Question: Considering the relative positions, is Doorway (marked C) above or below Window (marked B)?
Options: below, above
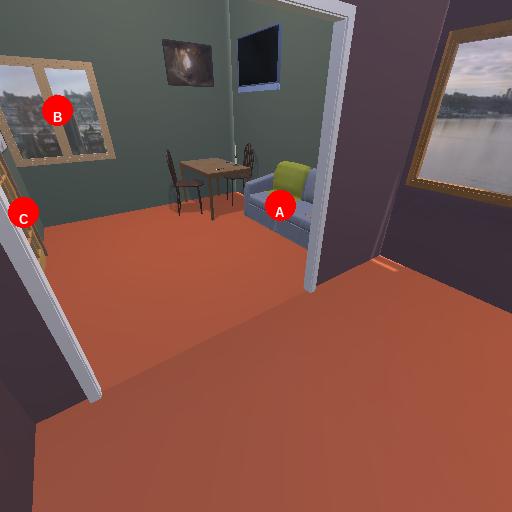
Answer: below